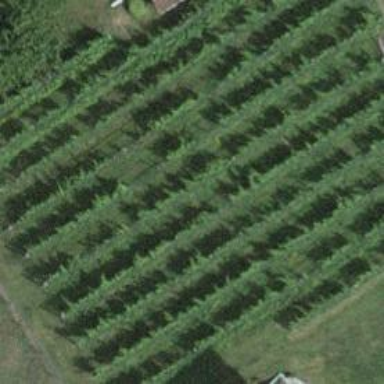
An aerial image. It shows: Vineyard growing grapes.